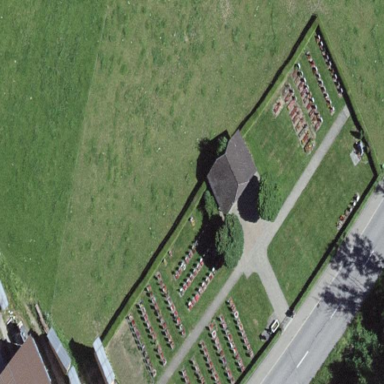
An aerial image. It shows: Cemetery.